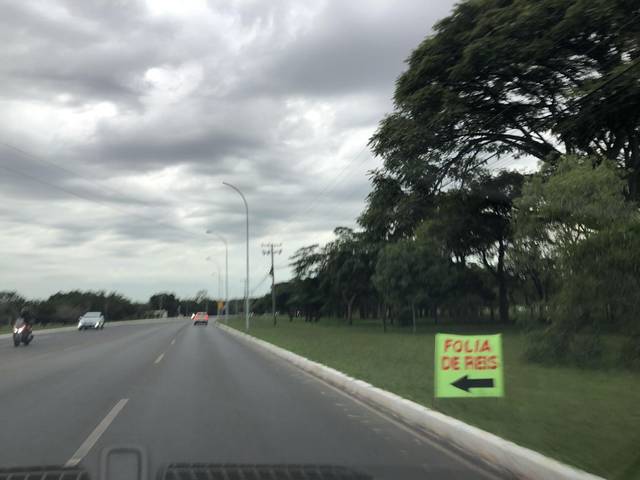
Region: Brazil
Coordinates: -15.797, -47.911